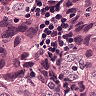
Metastatic tissue present: yes